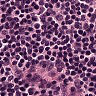
Metastatic tissue present: no